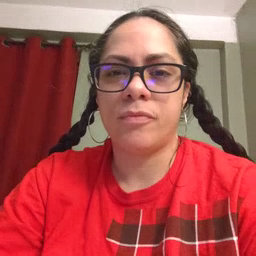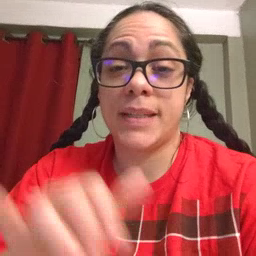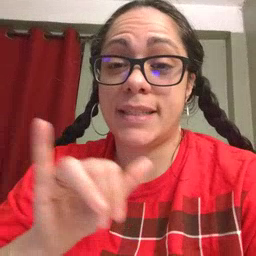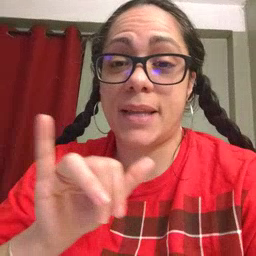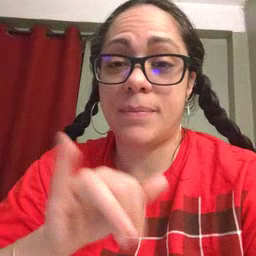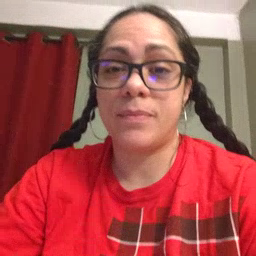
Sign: same